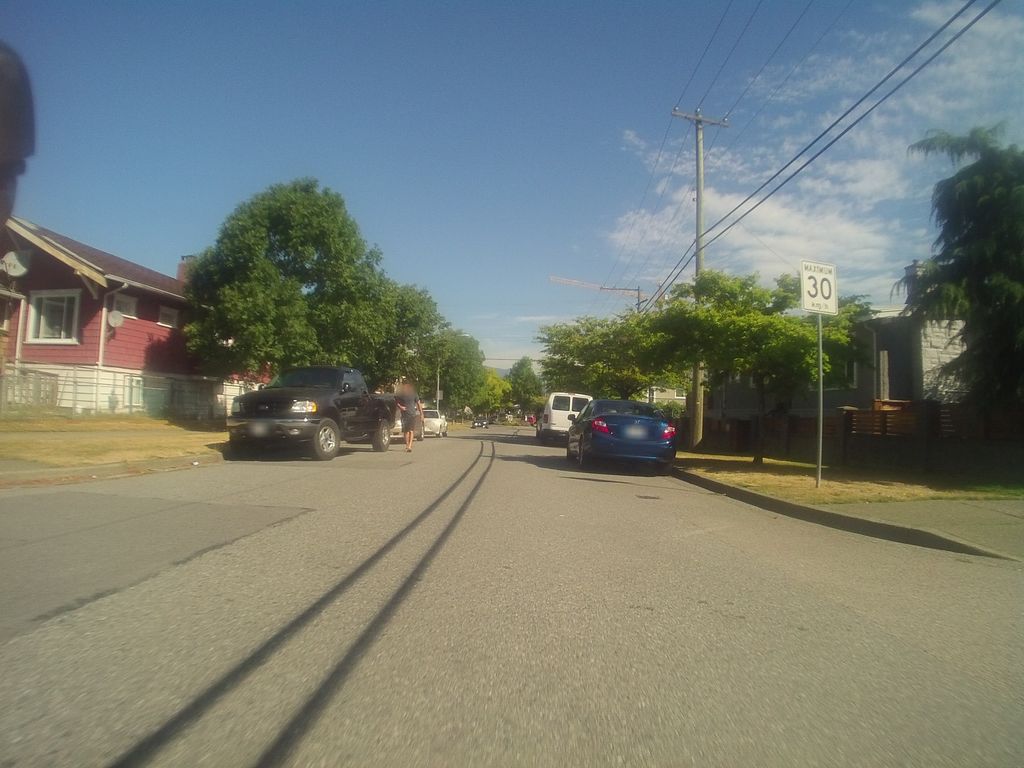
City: vancouver